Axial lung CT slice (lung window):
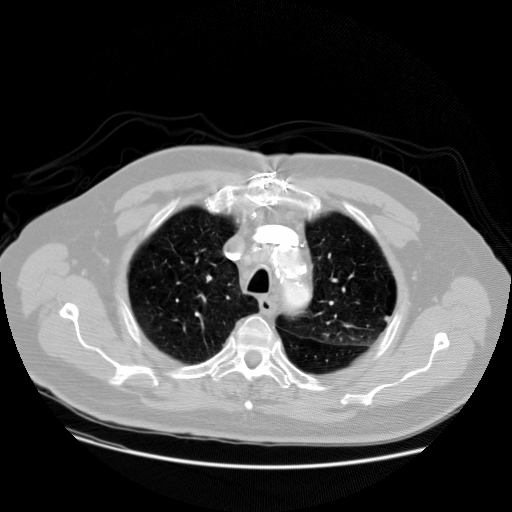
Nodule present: no